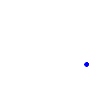
Particle: electron